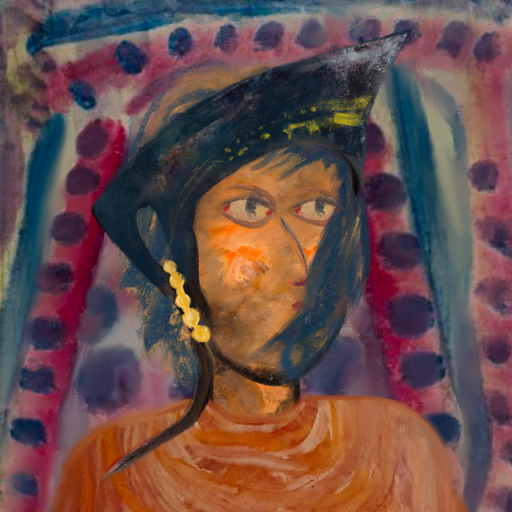
Background: HillGirl, Head And Neck Side: Gypsy_Queen, Face Side: GypsyMother, Bust: Pious_Lady, Hair Side: In_The_Sun, Head Accessory: Irani, Second Necklace: Blank, Necklace: Blank, Baby: Blank